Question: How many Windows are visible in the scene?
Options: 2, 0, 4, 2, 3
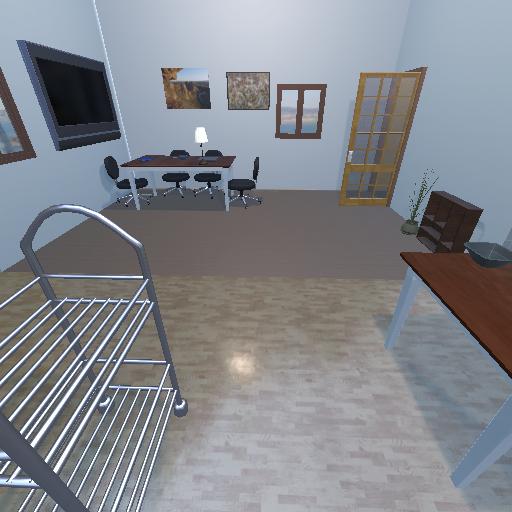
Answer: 2